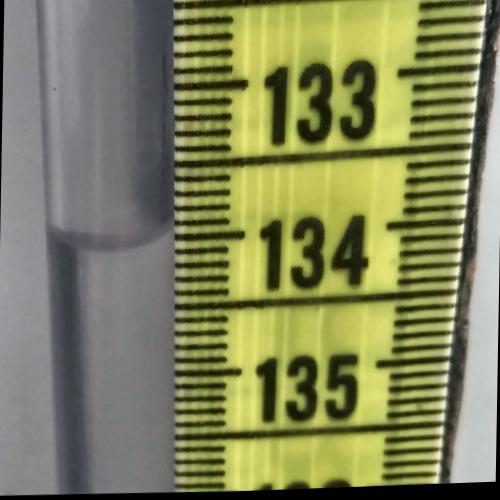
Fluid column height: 134.0 cm